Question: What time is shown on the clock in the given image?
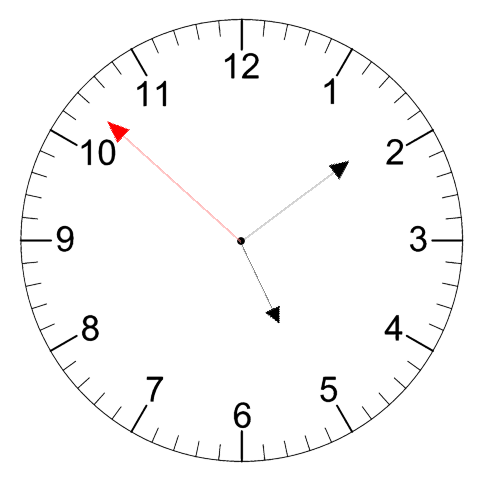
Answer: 05:08:52